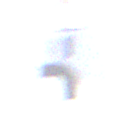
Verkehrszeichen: VerlaufVorfahrtsstrasse5
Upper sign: Vorfahrtsstrasse
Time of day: SunriseSunset
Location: Outdoor (Suburban)
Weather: Clear
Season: NotSpecified
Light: Natural